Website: macys
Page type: customer-info-address
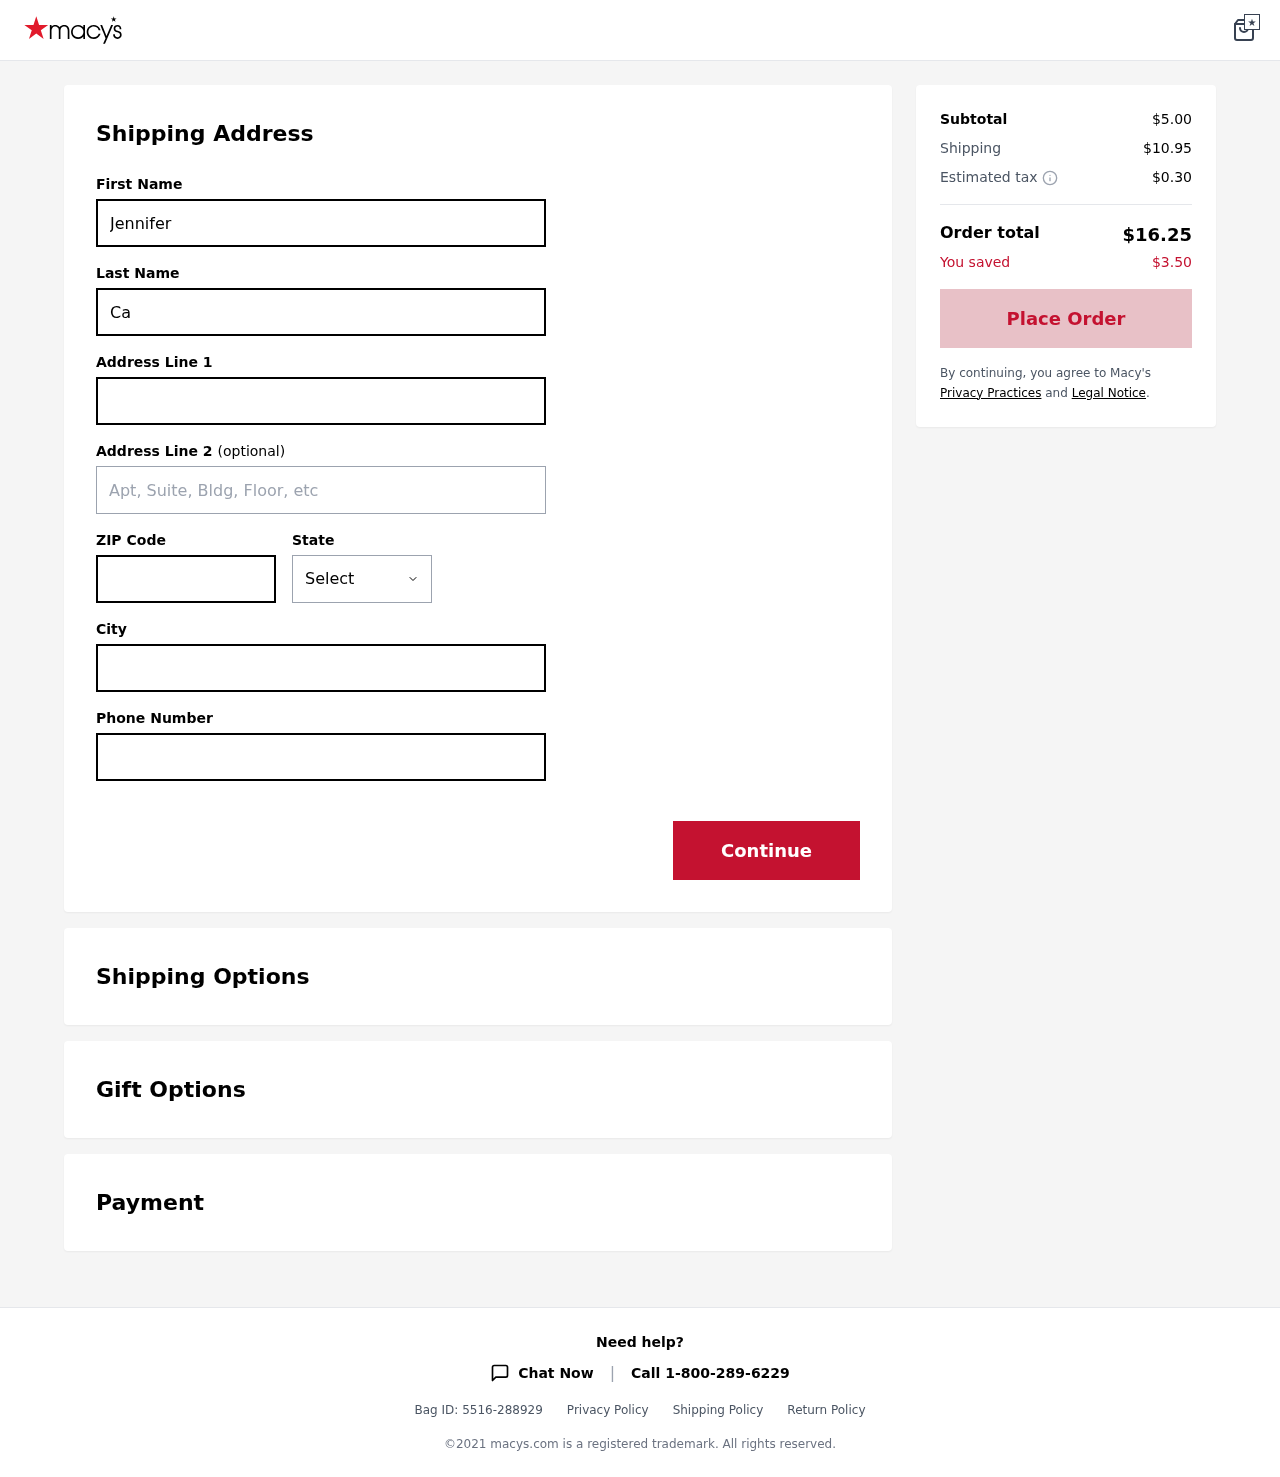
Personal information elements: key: PII_CITY
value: Dianetown
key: PII_FIRSTNAME
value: Jennifer
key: PII_LASTNAME
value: Campbell
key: PII_PHONE
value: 9519504340
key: PII_POSTCODE
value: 20384
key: PII_STATE
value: Ohio
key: PII_STREET
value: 487 Davidson River Apt. 769
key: PII_STREET2
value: Suite 570
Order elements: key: ORDER_SUBTOTAL
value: $5.00
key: ORDER_SHIPPING_COST
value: $10.95
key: ORDER_TAX
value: $0.30
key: ORDER_TOTAL
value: $16.25
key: ORDER_SAVINGS
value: $3.50